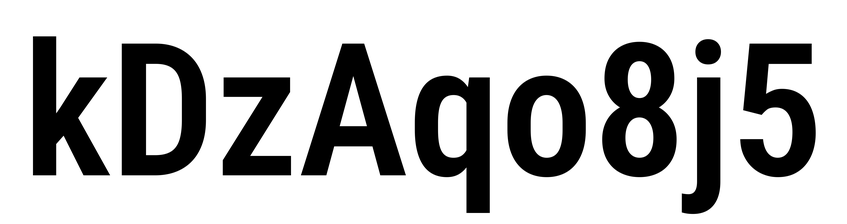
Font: Roboto_Condensed_SemiBold